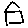
Label: house